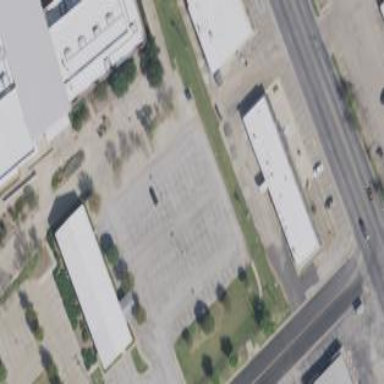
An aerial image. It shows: Parking area with surface.